Interaction volume radius: 5 \u00c5
Interaction volume height: 35 \u00c5
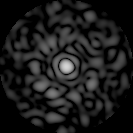
Disorder parameter: 0.8347